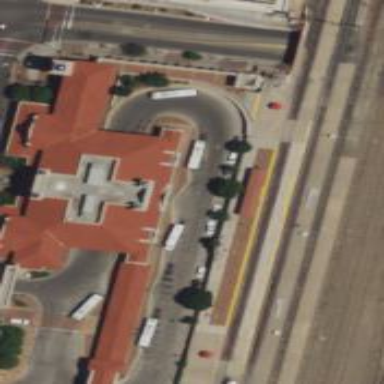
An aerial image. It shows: Train station building.